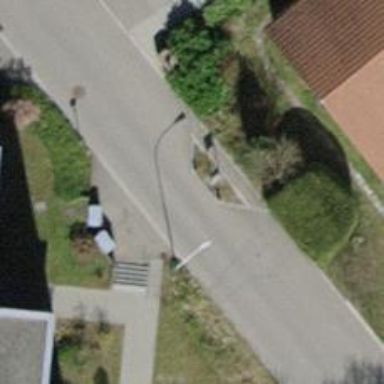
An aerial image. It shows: Traffic calming feature called choker.